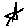
Label: star